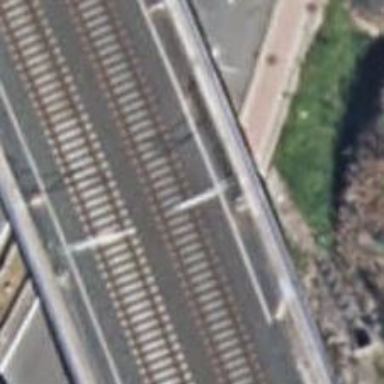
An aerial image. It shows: Viaduct bridge with electrified railway lines featuring contact lines.